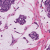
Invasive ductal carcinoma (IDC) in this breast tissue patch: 1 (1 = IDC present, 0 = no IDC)